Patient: sex M, age 72
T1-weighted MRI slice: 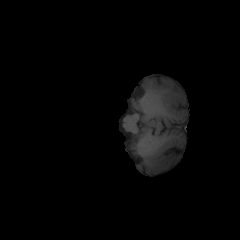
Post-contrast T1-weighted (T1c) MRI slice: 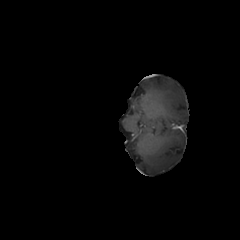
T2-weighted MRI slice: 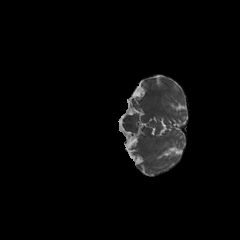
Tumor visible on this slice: no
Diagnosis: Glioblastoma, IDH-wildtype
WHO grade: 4